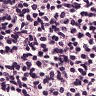
Metastatic tissue present: no